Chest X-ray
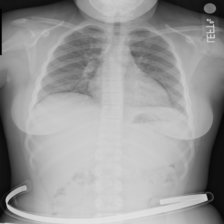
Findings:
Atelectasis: negative
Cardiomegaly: negative
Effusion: negative
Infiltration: negative
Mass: negative
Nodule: negative
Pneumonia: negative
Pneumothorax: negative
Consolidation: negative
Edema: negative
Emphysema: negative
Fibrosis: negative
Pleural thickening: negative
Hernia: negative